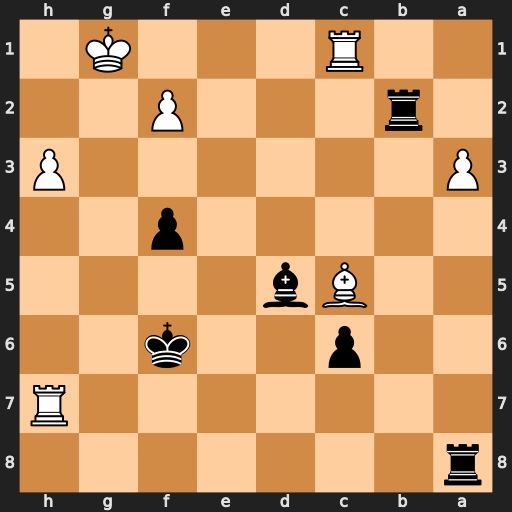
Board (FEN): r7/7R/2p2k2/2Bb4/5p2/P6P/1r3P2/2R3K1
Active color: b
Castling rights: -
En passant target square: -
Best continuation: Rg8+ Kf1 Bg2+ Ke1 Re8+ Re7 Rxe7+ Bxe7+ Kxe7